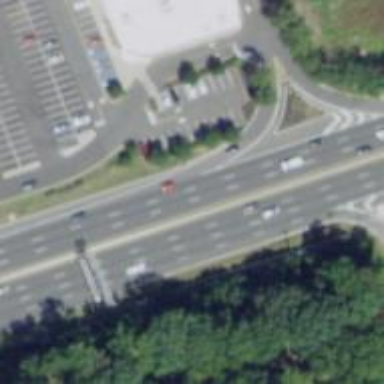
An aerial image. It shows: Trunk link highway with asphalt surface.